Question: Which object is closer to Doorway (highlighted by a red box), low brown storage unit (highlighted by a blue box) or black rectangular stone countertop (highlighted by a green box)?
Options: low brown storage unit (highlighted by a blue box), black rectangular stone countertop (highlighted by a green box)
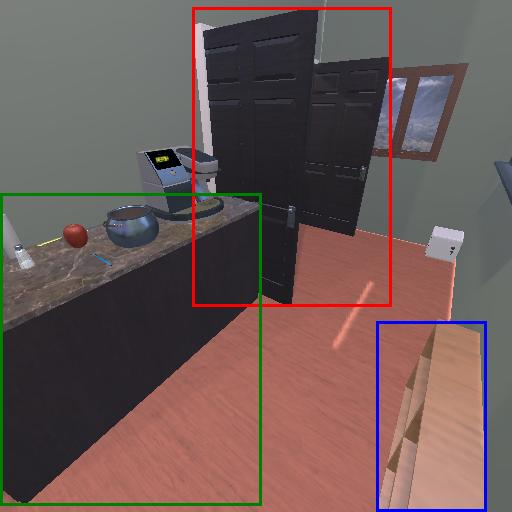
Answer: low brown storage unit (highlighted by a blue box)